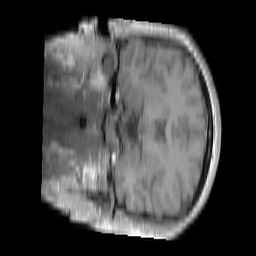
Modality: T1w
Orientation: coronal
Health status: ill
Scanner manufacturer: siemens
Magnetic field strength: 3 T
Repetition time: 0.4 s
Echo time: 0.00272 s